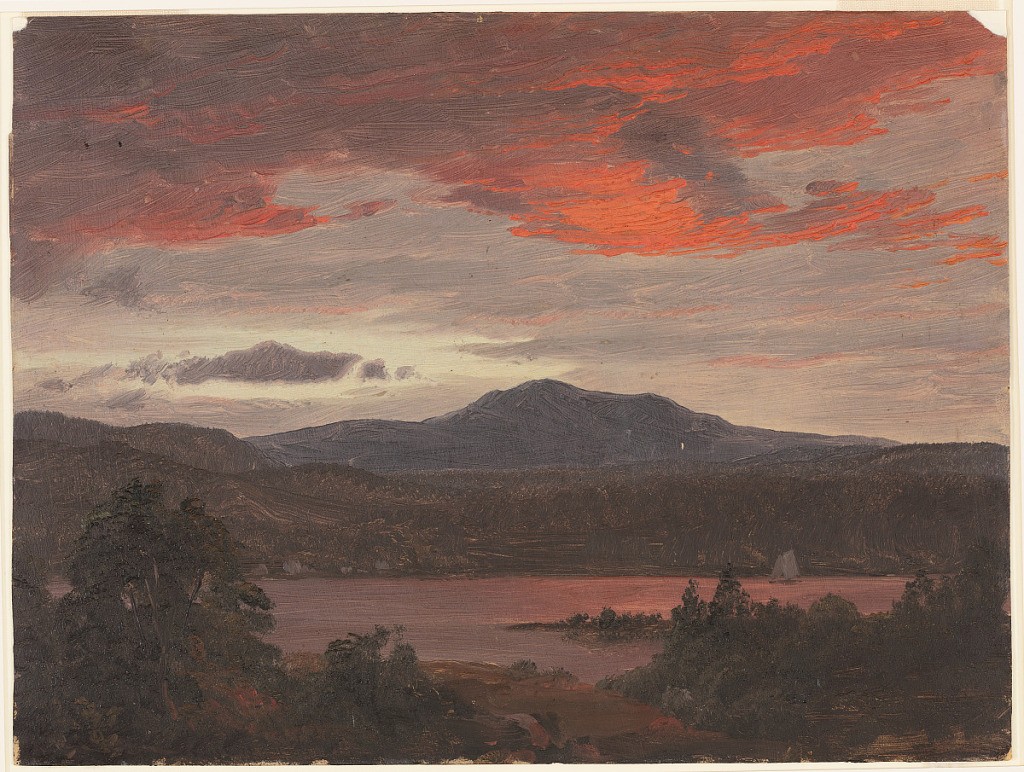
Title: Mount Katahdin, Maine
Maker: Frederic Edwin Church, American, 1826–1900
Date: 1852–1853
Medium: Oil and graphite on paperboard
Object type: Drawing
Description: Landscape sketch showing a view of Mount Katahdin in Maine beyond a nearby body of water from a perspective south of the mountain. In the foreground, dark, wooded banks at left and right frame a view of a river or lake that reflects pinkish-red sunset hues and hosts a sailboat at right. A small spit of land juts out into the water at lower center. Across a dark, hilly middle distance, the rugged contour of Katahdin looms over the landscape at center, rendered in brownish-purple. Baxter Peaks peak is visible at center and Pamola Peak at right. Above, fiery red sunset clouds hang in an otherwise gray and cloud-filled sky.